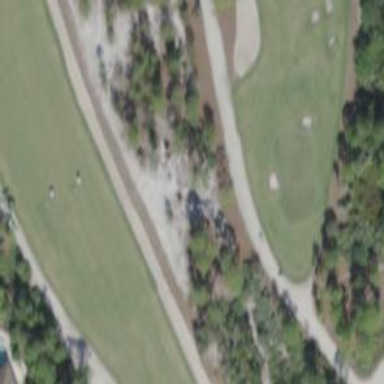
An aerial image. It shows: Sand bunker on golf course.